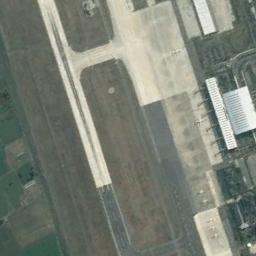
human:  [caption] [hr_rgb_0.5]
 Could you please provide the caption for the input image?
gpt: There is an airport next to the farmland .

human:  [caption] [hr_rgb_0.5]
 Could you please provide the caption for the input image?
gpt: There are two crossing runways here .

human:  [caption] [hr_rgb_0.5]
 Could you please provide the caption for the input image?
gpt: There are many buildings along the runway and apron of the airport and many aircraft are parked .

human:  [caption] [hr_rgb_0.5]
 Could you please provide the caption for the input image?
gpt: An airport with two parallel runways, A terminal and an open area in the vacant lot and some planes parked next to the terminal .

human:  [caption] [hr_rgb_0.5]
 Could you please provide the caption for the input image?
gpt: The airfield has a large space .